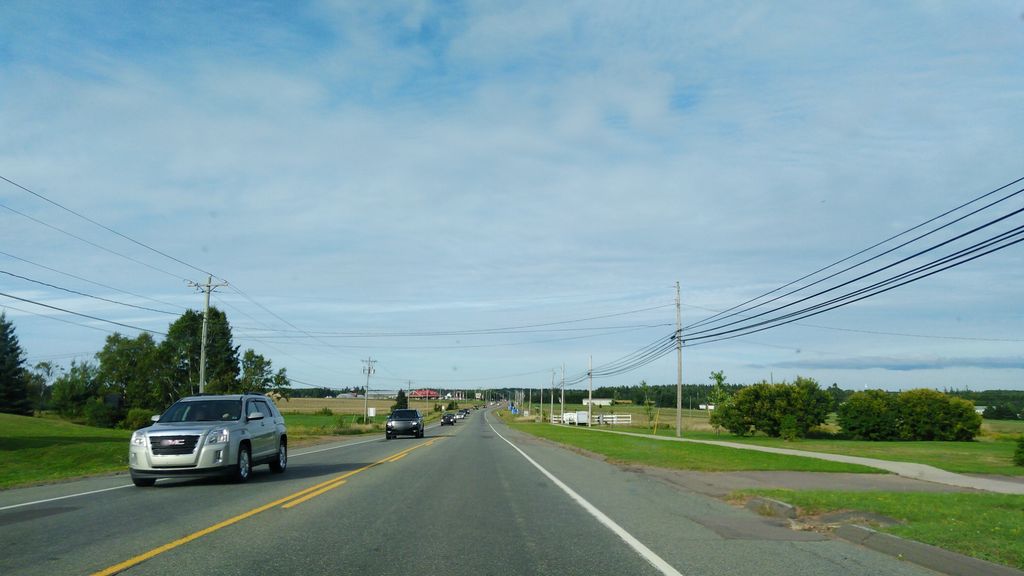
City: charlottetown